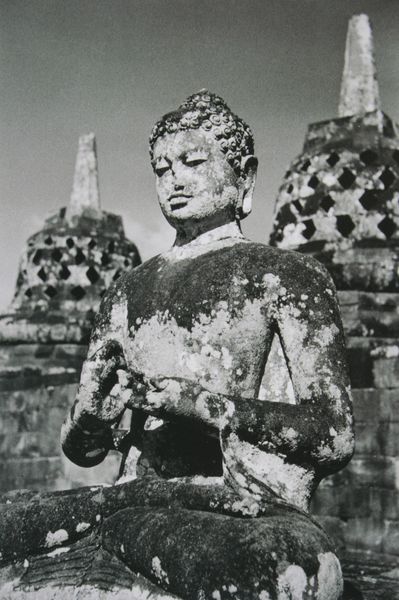
Titel: Borobudur (Buddha auf der obersten Terrasse, frontal zwischen 2 Stupas)
Künstler: Gotthard Schuh
Standort: Winterthur
Institution: Fotostiftung Schweiz
Schlagwörter: gott, kopf, körper, sitzen, gebäude, gesicht, stein, hände, sitzend, skulptur, statue, kuppel, plastik, foto, türme, asien, göttin, tempel, indien, buddha, stupa, skulptr